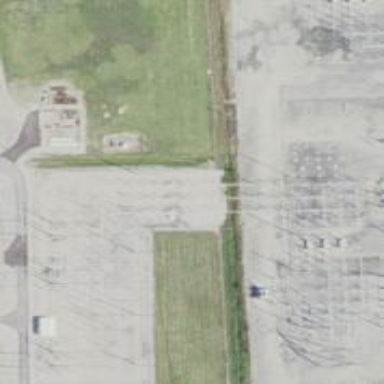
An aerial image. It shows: Switch used for power control.